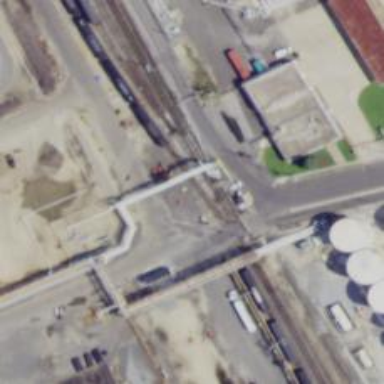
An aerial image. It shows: Railway yard.